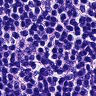
Metastatic tissue present: no